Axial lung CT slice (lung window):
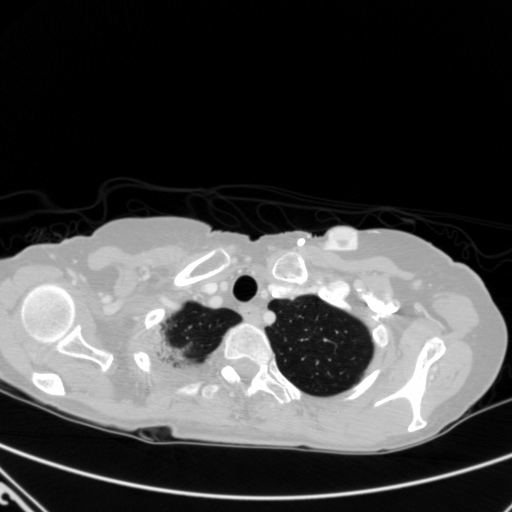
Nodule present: no